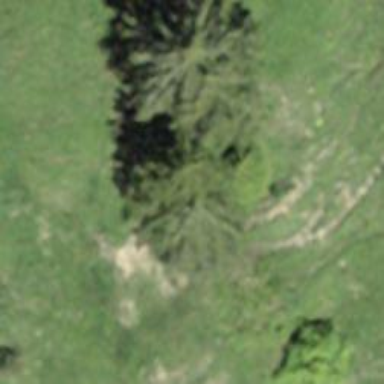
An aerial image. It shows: Needle-leaved tree in its natural environment.